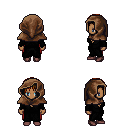
a pixel art fantasy rpg character, female body template, human, dark skin, gray robe, red pants, dark blonde plain hairstyle, cloth hood, maroon shoes, four views (front, back, left, right), 2x2 character sprite sheet, small pixel art, hard edges, no anti-aliasing